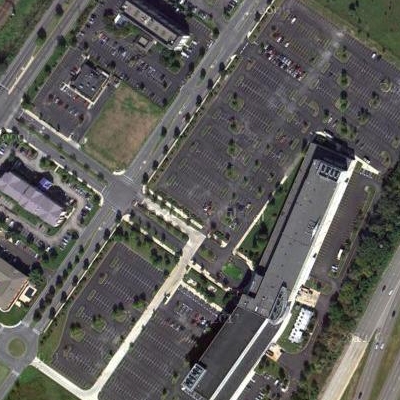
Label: gParking